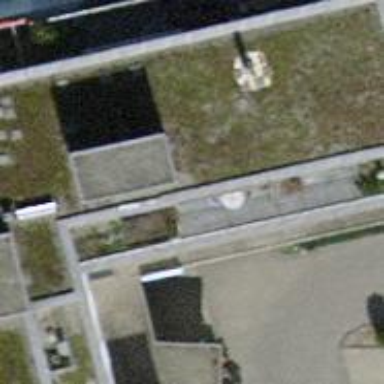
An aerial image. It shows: Kindergarten.